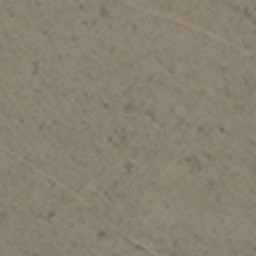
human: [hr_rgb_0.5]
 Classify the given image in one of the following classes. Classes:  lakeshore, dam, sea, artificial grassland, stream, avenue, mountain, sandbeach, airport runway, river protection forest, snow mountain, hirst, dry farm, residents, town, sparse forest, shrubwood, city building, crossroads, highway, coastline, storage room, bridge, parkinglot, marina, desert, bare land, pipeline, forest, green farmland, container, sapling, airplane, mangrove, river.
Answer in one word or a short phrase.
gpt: bare land